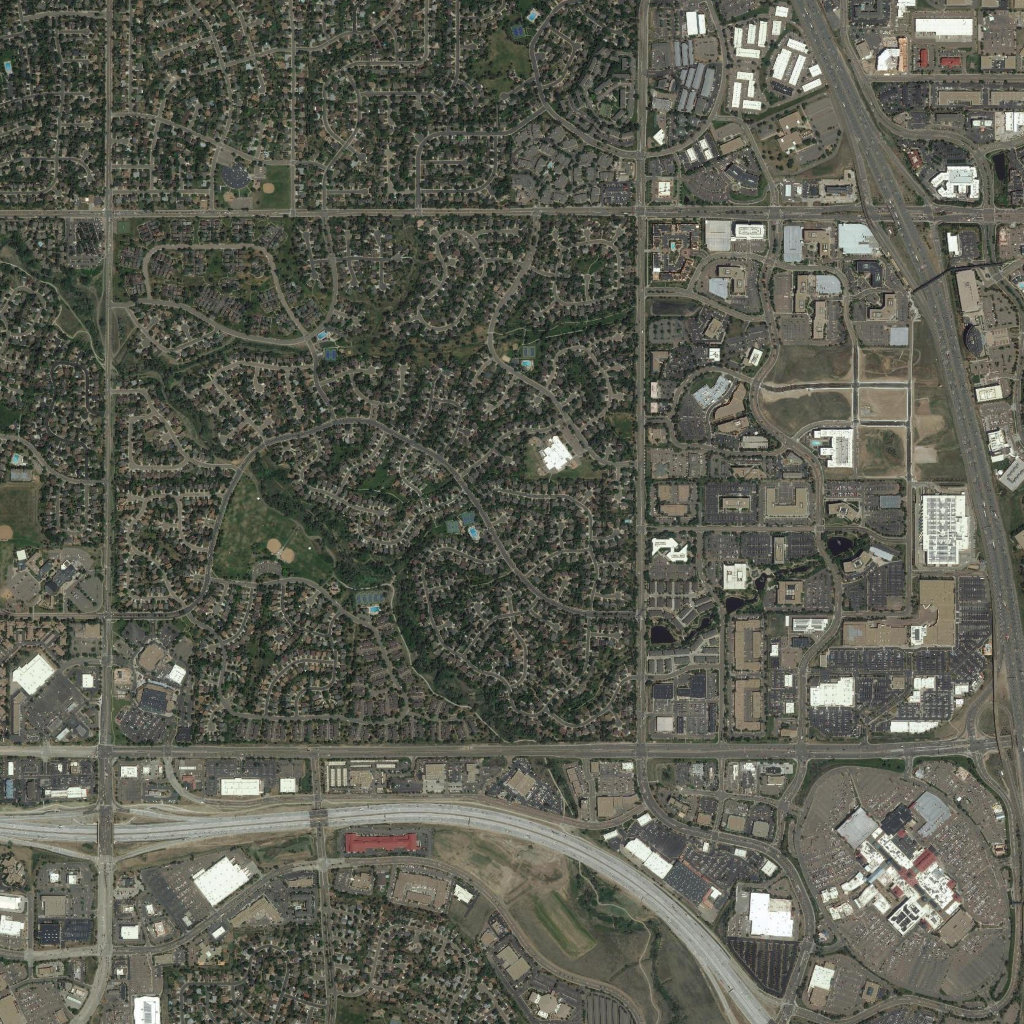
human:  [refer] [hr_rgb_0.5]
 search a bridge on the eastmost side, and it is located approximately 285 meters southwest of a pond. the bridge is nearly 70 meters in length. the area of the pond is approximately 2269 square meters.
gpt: <box>[[86, 19, 89, 22, 0]]</box>